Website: bh-photo
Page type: address-validator
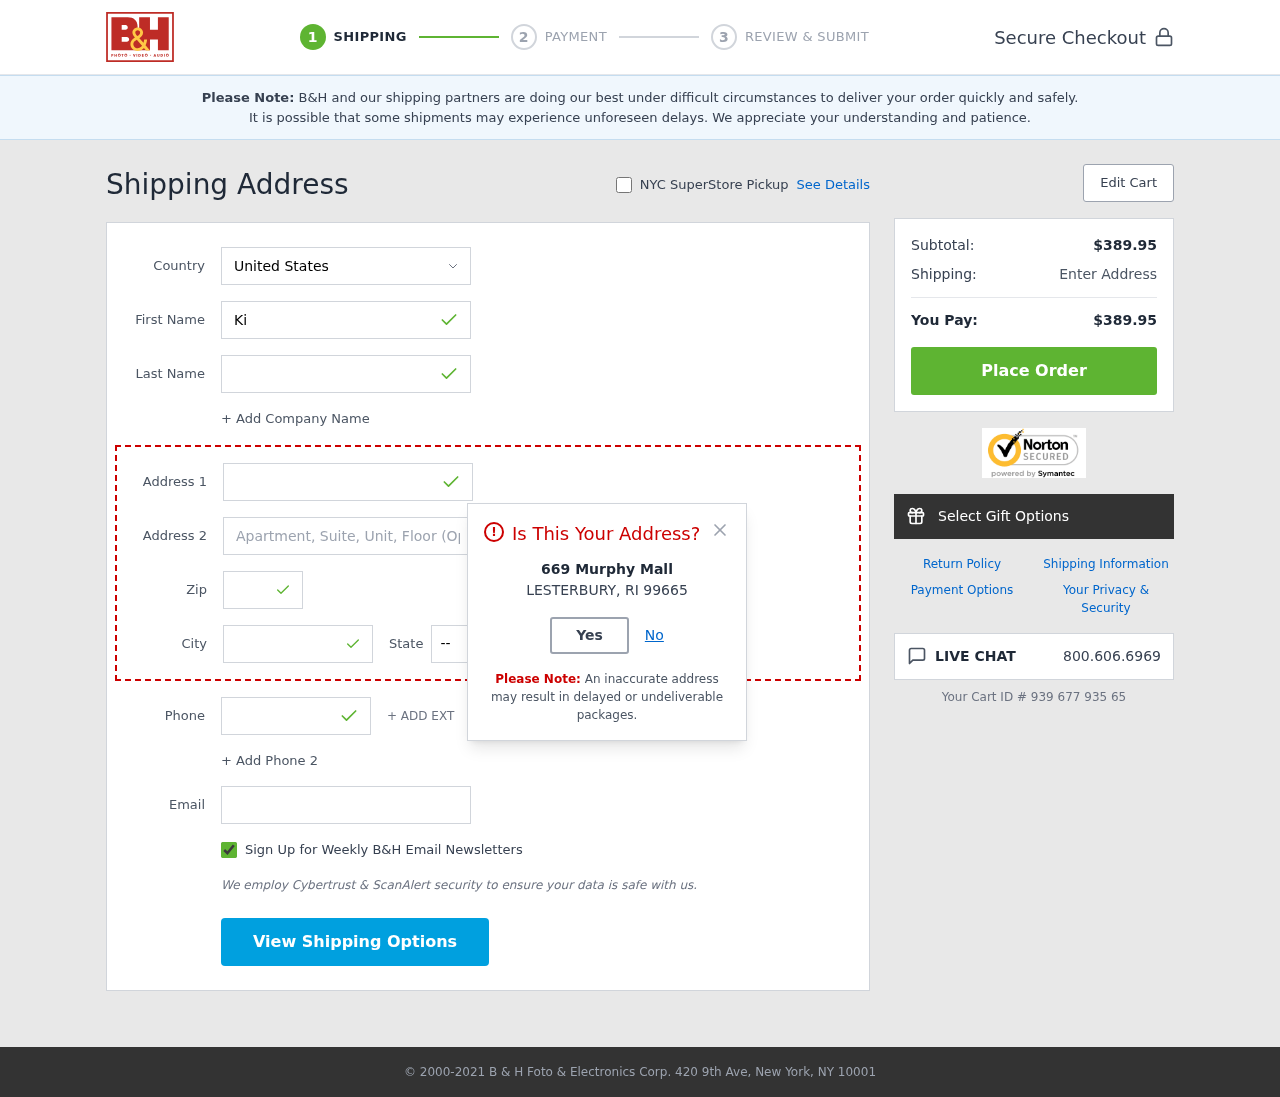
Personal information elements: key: PII_CITY
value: Lesterbury
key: PII_COUNTRY
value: United States
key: PII_EMAIL
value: kimberly.proctor@yahoo.com
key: PII_FIRSTNAME
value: Kimberly
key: PII_LASTNAME
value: Proctor
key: PII_PHONE
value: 9296865540
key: PII_POSTCODE
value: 99665
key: PII_STATE_ABBR
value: RI
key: PII_STREET
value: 669 Murphy Mall
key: PII_CITY_MODAL
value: LESTERBURY
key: PII_POSTCODE_FULL
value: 99665
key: PII_POSTCODE_NUMERIC
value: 99665
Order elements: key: ORDER_SUBTOTAL
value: $389.95
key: ORDER_TOTAL
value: $389.95
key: ORDER_ID
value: Your Cart ID # 939 677 935 65